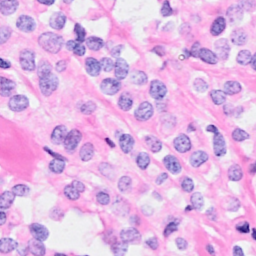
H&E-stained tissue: Breast